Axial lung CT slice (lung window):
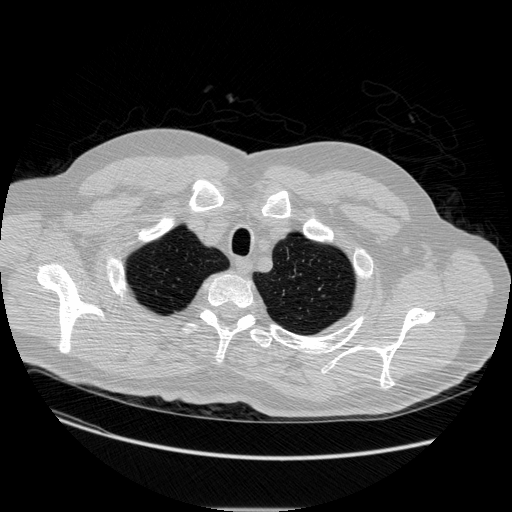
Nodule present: no